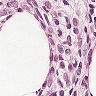
Metastatic tissue present: yes